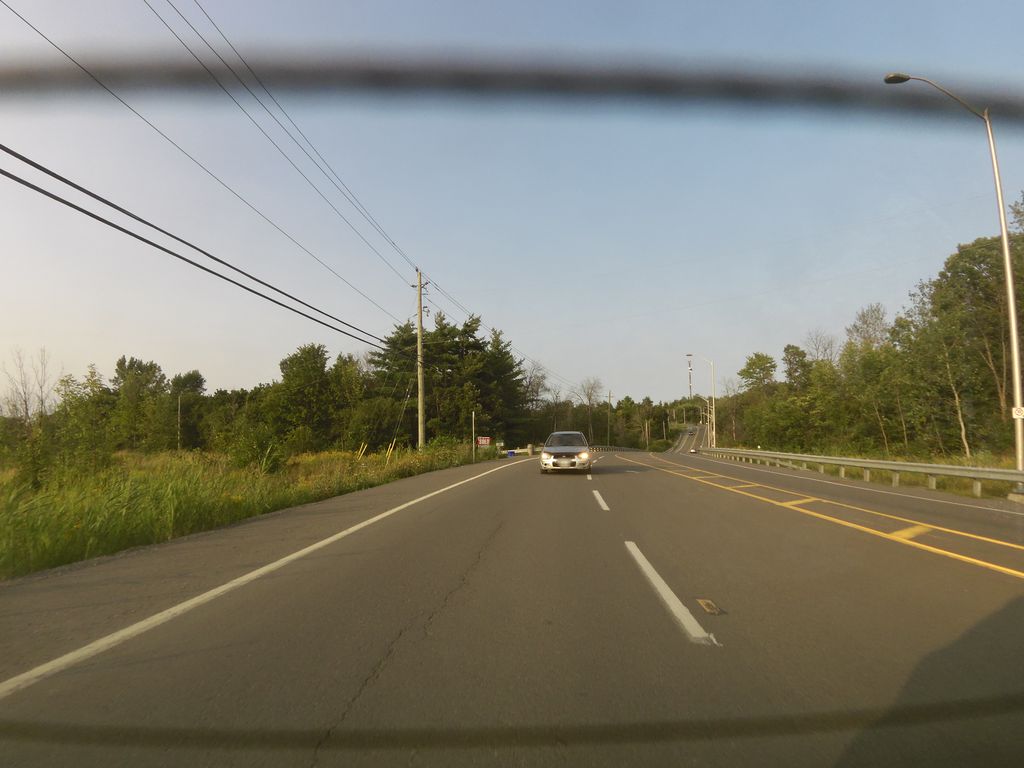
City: ottawa-gatineau